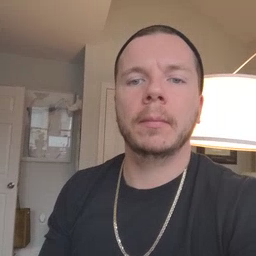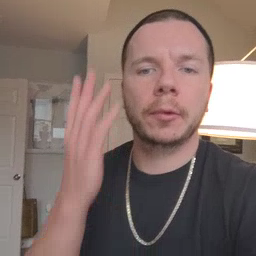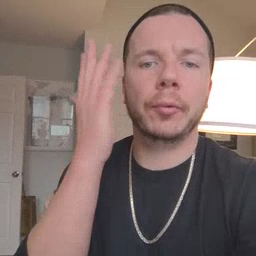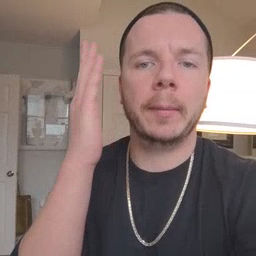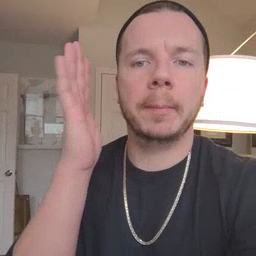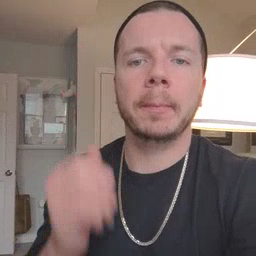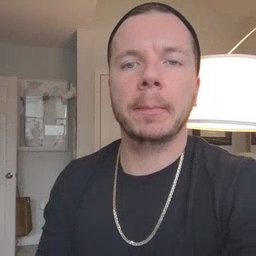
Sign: tree